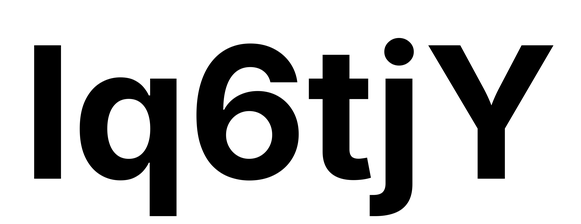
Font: Inter_Bold